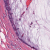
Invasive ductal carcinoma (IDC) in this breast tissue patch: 0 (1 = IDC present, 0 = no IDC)